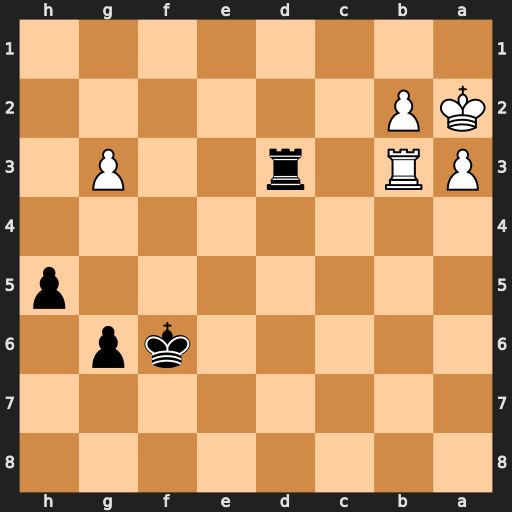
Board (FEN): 8/8/5kp1/7p/8/PR1r2P1/KP6/8
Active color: b
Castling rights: -
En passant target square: -
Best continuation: Rxb3 Kxb3 g5